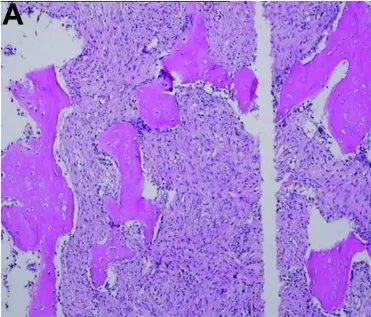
Tumor cell invasion into the surrounding sclerotin. (A) Tumor cells separate from the bone trabecula (magnification, x400).
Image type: pathology (h&e)